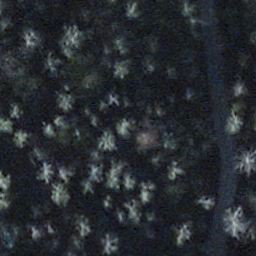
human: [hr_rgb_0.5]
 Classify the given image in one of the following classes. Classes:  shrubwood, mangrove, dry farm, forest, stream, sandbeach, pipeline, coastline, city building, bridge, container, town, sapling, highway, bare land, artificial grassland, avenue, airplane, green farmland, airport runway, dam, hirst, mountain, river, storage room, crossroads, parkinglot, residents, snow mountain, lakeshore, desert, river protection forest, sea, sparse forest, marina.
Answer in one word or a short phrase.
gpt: shrubwood